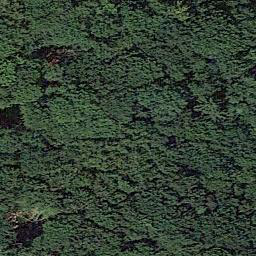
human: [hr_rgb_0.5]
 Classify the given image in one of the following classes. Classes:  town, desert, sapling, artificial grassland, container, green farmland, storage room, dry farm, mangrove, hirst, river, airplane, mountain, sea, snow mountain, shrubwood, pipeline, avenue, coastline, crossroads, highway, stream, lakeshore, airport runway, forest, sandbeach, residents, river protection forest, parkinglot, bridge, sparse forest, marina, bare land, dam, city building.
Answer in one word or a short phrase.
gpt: forest